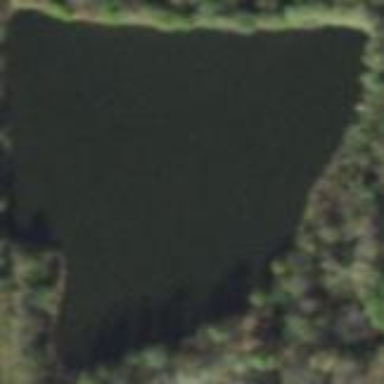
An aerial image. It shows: Serene pond surrounded by nature.